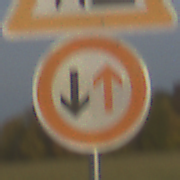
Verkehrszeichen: VorrangDesGegenverkehrs
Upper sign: Arbeitsstelle
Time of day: SunriseSunset
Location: Outdoor (Nature)
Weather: PartlyCloudy
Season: NotSpecified
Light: Natural